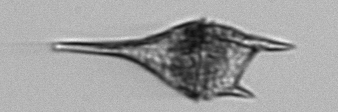
Label: Tripos_lineatus